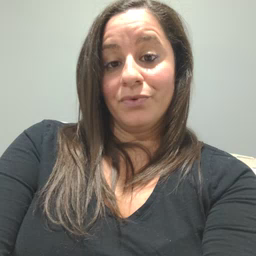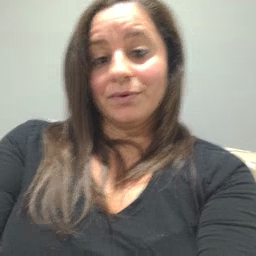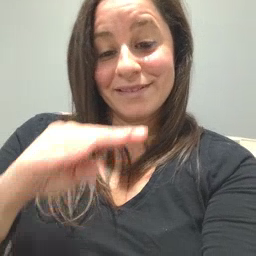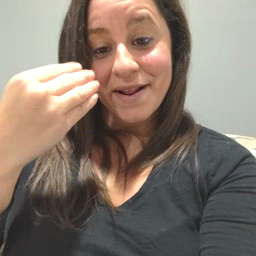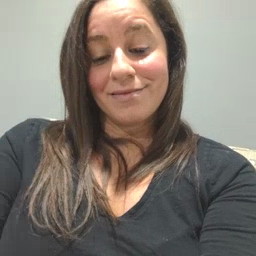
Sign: smile